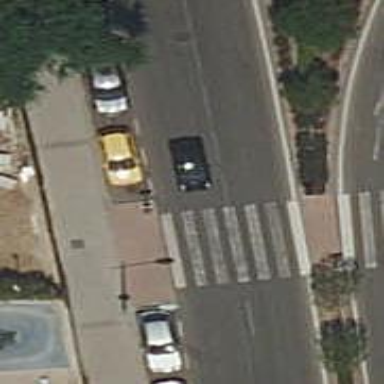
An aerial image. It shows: Uncontrolled road crossing.